Question: I am using below code for route model binding but the binding variable does not return any value.
MY ROUTE
'''
Route::resource('offertypes', 'OfferTYpeController');
'''
CONTROLLER CODE
'''
public function edit(OfferType $offerType)
{
dd($offerType);
return view('admin.offer-types._form', compact('offerType'));
}
'''
BLADE FILE CODE
'''
<td>
<a href="{{ route('admin.offertypes.edit', $offerType->id) }}">{{ ucwords($offerType->title) }}</a>
</td>
'''
RETURN VALUE

enter code here
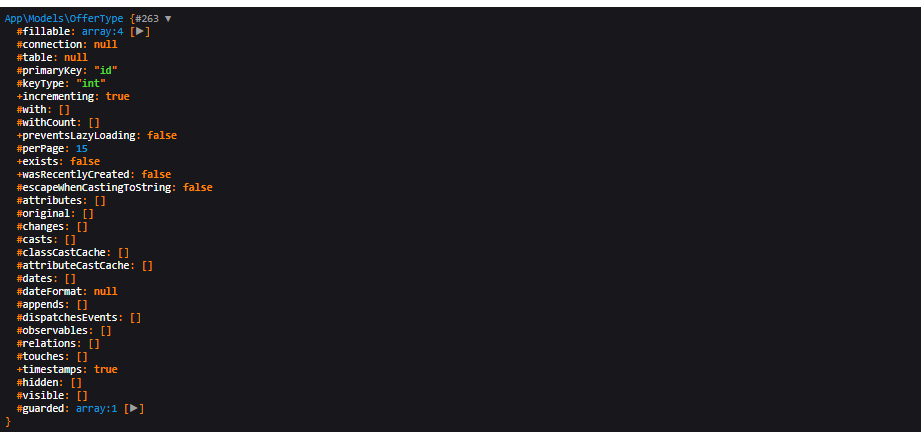
Answer: You have to use similar route parameter as your variable
Means your route should look like this
'''
Route::get('edit/{offerType}', [SomeController::class, 'edit']);
'''
Note: 'offerType' is exactly same typed in parameter and in method variable.
Another issue could be if you have mistakenly commented this middleware in 'app\Http\Kernel.php'
<URL>